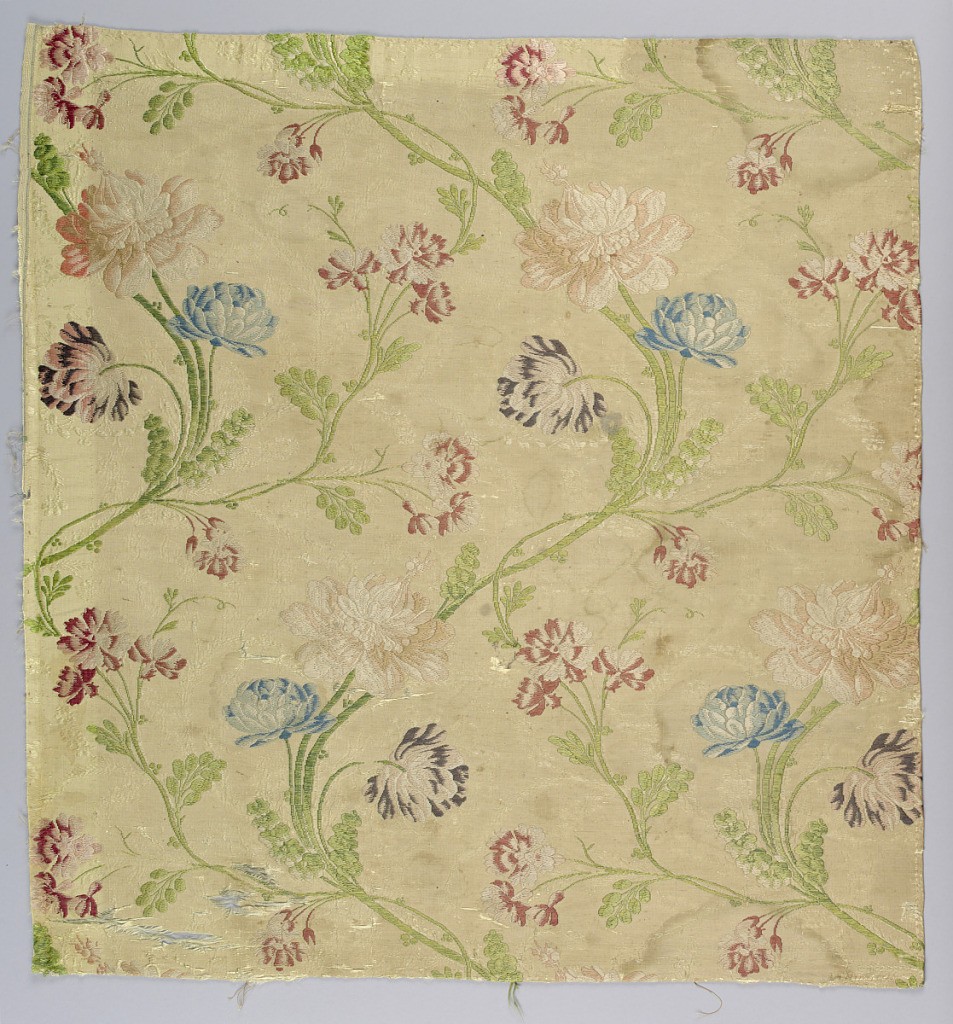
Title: Textile
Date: ca. 1750
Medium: silk Technique: plain compound weave with discontinuous supplementary weft (brocaded)
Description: Strip of cream-colored ribbed silk brocaded in blue, rose, green, and purple silk - design of swinging slender branches and flowers - made up of five fragments and trimmed with gold ribbon and fringe.